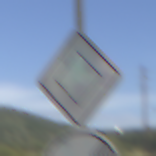
Verkehrszeichen: Vorfahrtsstrasse
Zusatzzeichen unten: EndeSaemtlicherBegrenzungen
Umgebung: Outdoor, RoadRail
Tageszeit: MorningAfternoon
Wetter: PartlyCloudy
Licht: Natural
Jahreszeit: NotSpecified
Kontrast: HighContrast